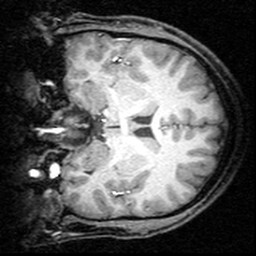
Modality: T1w
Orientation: coronal
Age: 21
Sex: male